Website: bh-photo
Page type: cross-sells
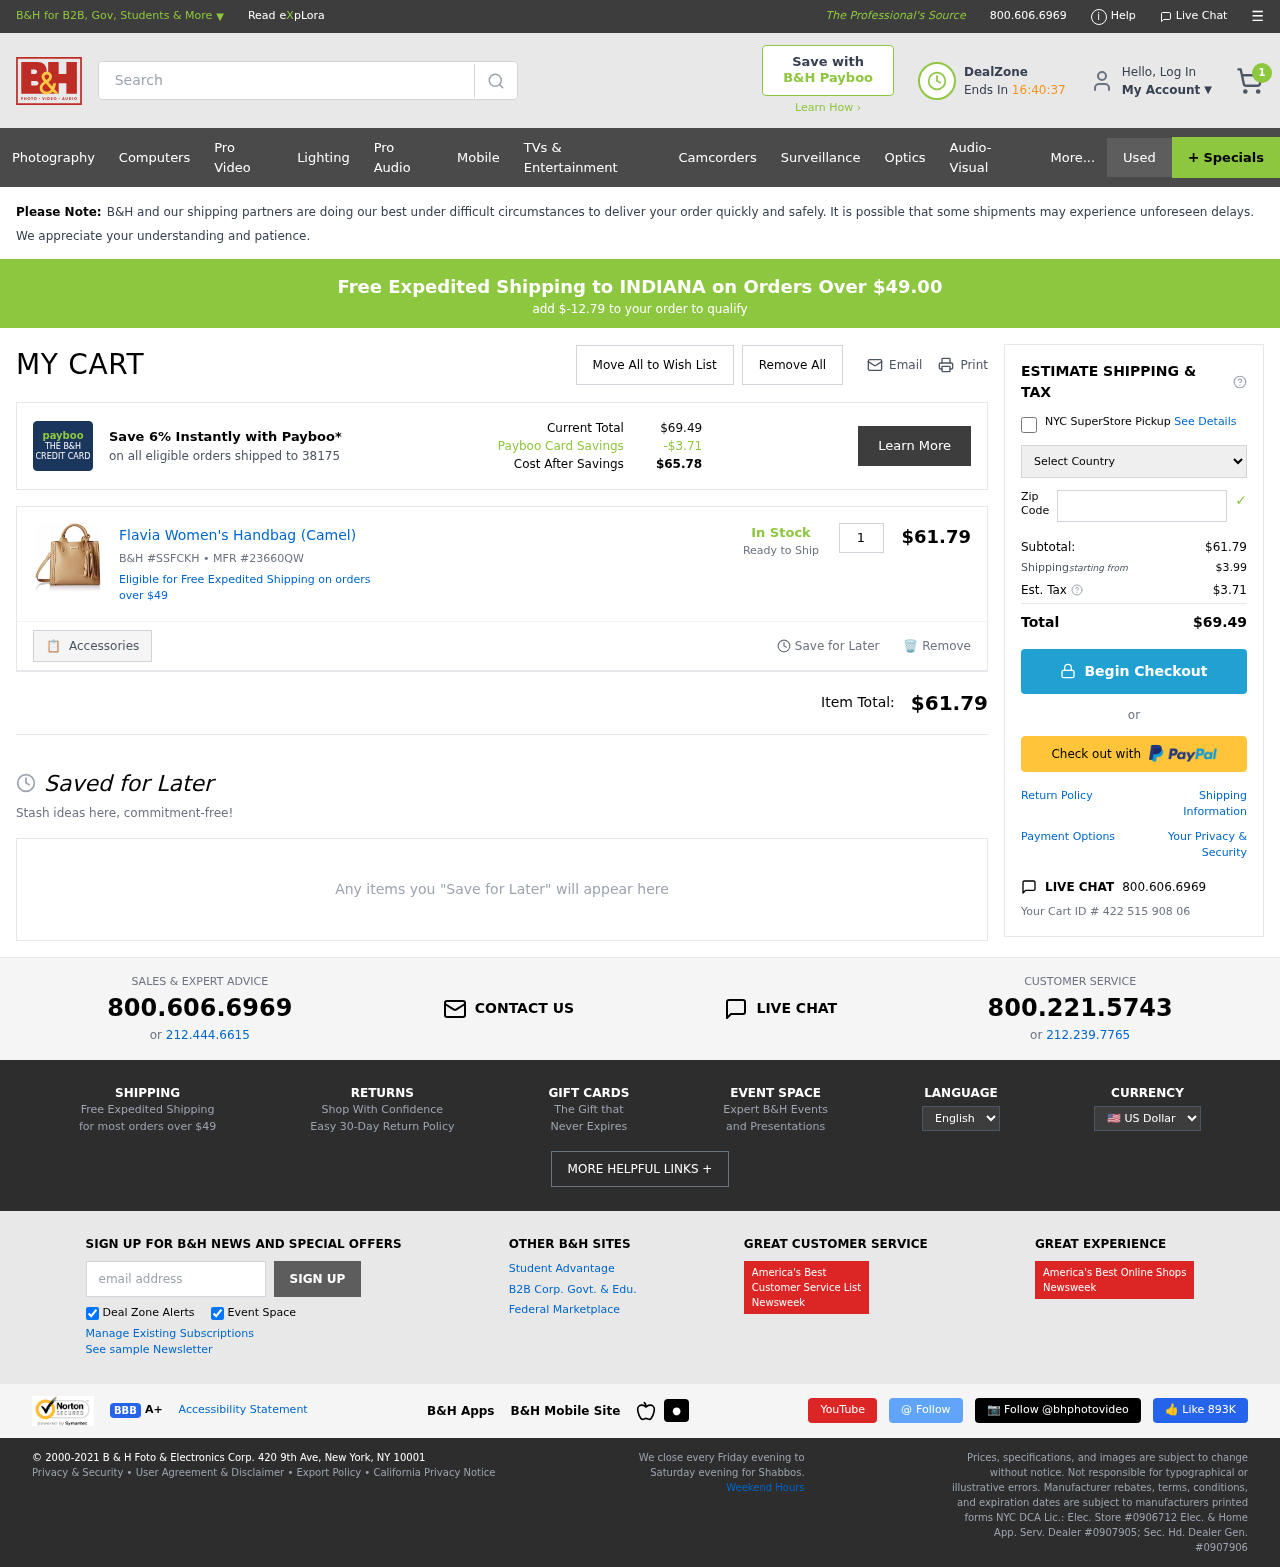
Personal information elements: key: PII_COUNTRY
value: United States
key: PII_POSTCODE
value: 38175
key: PII_STATE
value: INDIANA
Product elements: key: PRODUCT1_NAME
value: Flavia Women's Handbag (Camel)
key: PRODUCT1_PRICE
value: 61.79
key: PRODUCT1_QUANTITY
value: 1
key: PRODUCT1_SKU
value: B&H #SSFCKH
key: PRODUCT1_MFR
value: MFR #23660QW
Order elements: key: ORDER_NUM_ITEMS
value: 1
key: SHIPPING_THRESHOLD_REMAINING
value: $-12.79
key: ORDER_TOTAL
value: $69.49
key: ORDER_SUBTOTAL
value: $61.79
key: ORDER_SHIPPING_COST
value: $3.99
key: ORDER_TAX
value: $3.71
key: ORDER_ID
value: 422 515 908 06
Search elements: key: HEADER_SEARCH
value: Search
Other elements: key: PAYBOO_SAVINGS
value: -$3.71
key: COST_AFTER_SAVINGS
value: $65.78